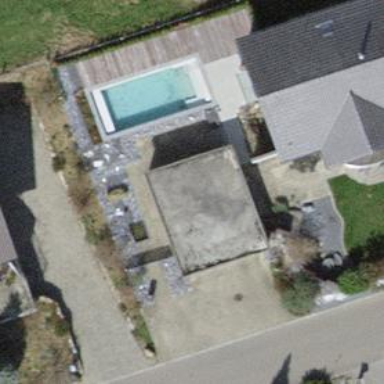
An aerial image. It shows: Garage.